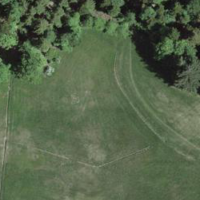
EUNIS habitat code: 44
Species observed at this site:
Platanthera bifolia
Succisa pratensis